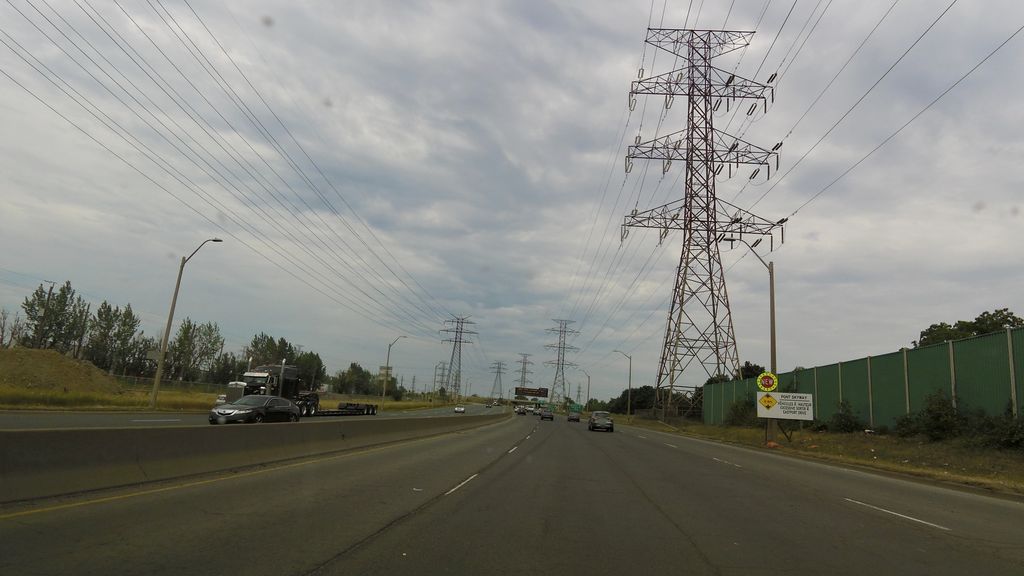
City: hamilton